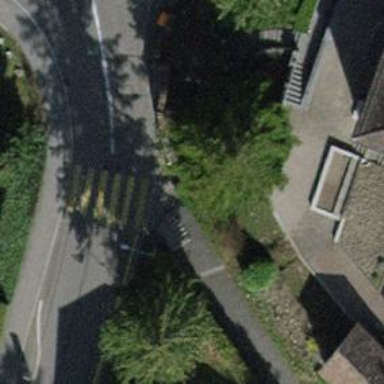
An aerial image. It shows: Single cycle barrier is present.